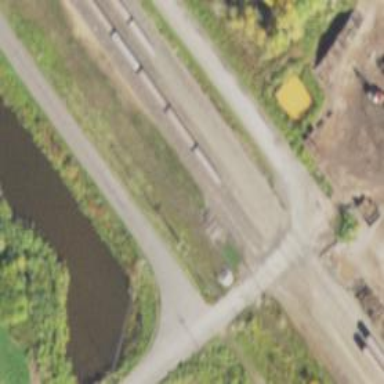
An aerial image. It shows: Disused railway spur service.